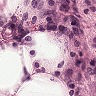
Metastatic tissue present: yes